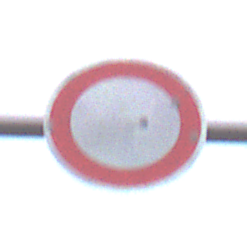
Verkehrszeichen: VerbotFahrzeugeAllerArt
Umgebung: Outdoor, RoadRail
Tageszeit: MorningAfternoon
Wetter: Overcast
Licht: Natural
Jahreszeit: NotSpecified
Kontrast: LowContrast